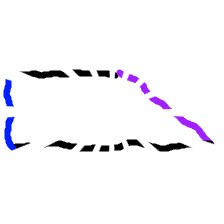
Shape: trapezoid